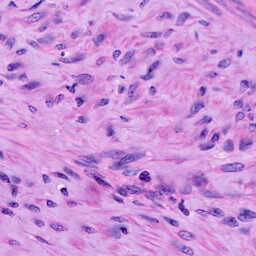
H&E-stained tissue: Cervix